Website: bh-photo
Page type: customer-info-address
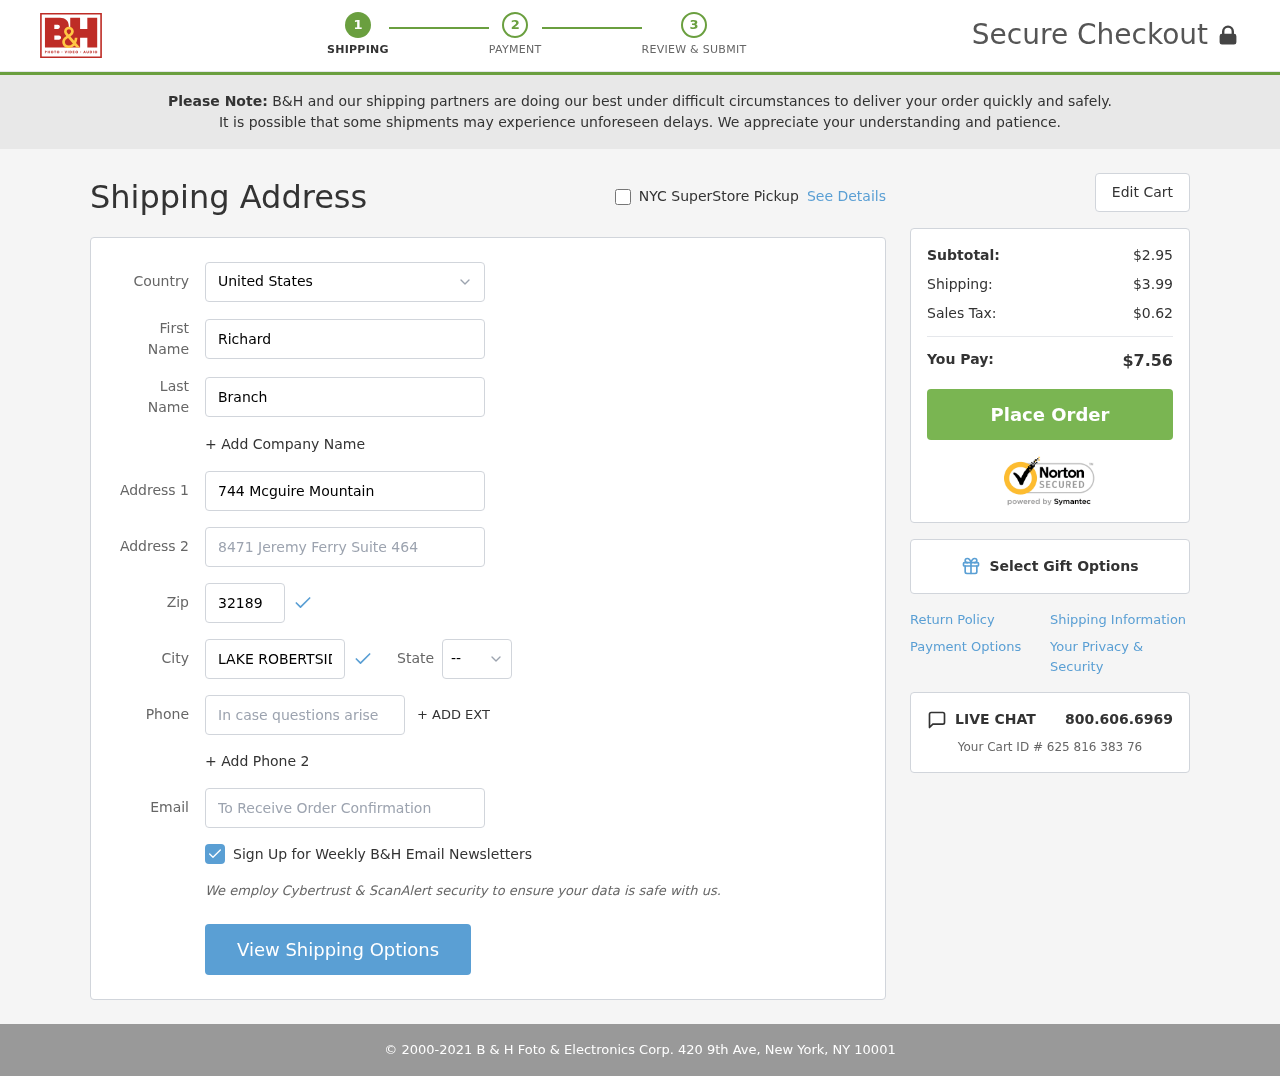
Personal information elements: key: PII_CITY
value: Lake Robertside
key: PII_COUNTRY
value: United States
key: PII_EMAIL
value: richard_branch@hotmail.com
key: PII_FIRSTNAME
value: Richard
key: PII_LASTNAME
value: Branch
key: PII_PHONE
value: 3775274367
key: PII_POSTCODE
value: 32189
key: PII_STATE_ABBR
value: WA
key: PII_STREET
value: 744 Mcguire Mountain
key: PII_STREET2
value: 8471 Jeremy Ferry Suite 464
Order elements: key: ORDER_SUBTOTAL
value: $2.95
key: ORDER_SHIPPING_COST
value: $3.99
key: ORDER_TAX
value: $0.62
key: ORDER_TOTAL
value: $7.56
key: ORDER_ID
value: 625 816 383 76